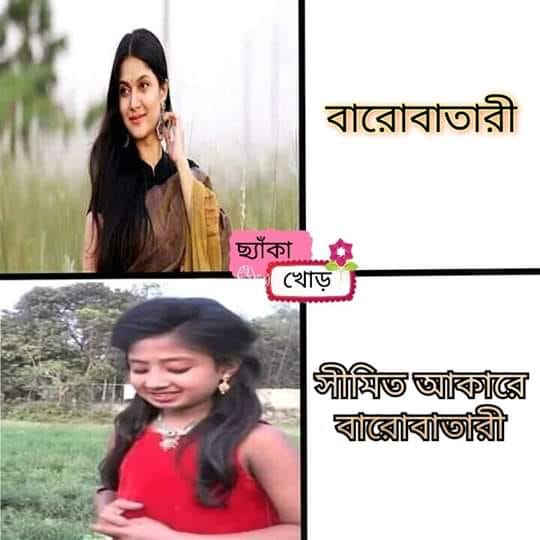
Caption: বারোবাতারী  সীমিত আকারে বারোবাতারী
Label: hate